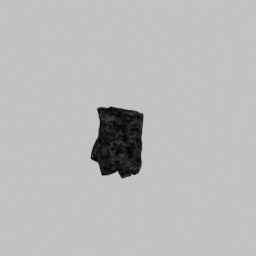
Label: people